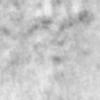
Label: no_change